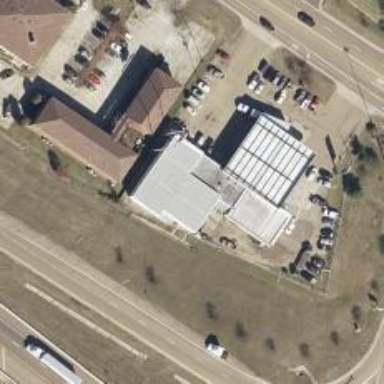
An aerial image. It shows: Convenience shop.